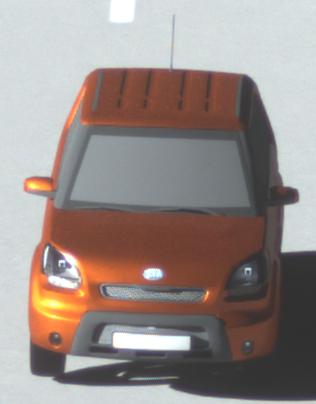
Make: KIA
Model: Soul 1.6
Detailed model: Soul (AM)
Model produced from: 2009/02
Model produced until: 2009/11
Doors: 5
Color: orange
Road condition: dry road
Daytime: morning or afternoon
Contrast: high contrast